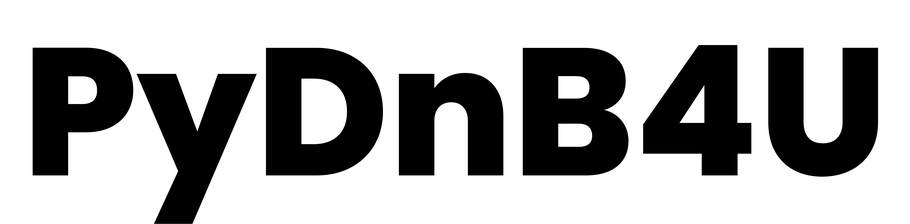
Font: Poppins-ExtraBold